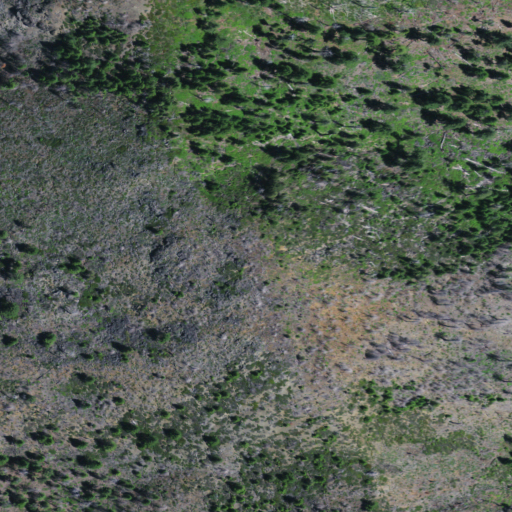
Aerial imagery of mountain in Oregon named Tincup Peak containing grassland, shrub, and evergreen forest